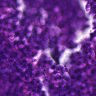
Metastatic tissue present: no